Field crop: maize
Growth stage: 1
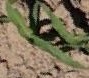
Species: maize